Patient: sex M, age 46
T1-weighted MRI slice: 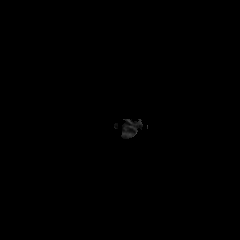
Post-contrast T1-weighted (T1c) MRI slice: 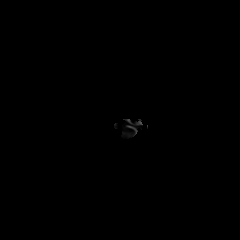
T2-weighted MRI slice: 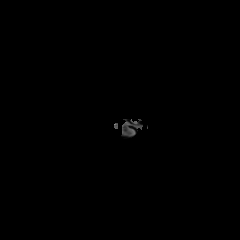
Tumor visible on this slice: no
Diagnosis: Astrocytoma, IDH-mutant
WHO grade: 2